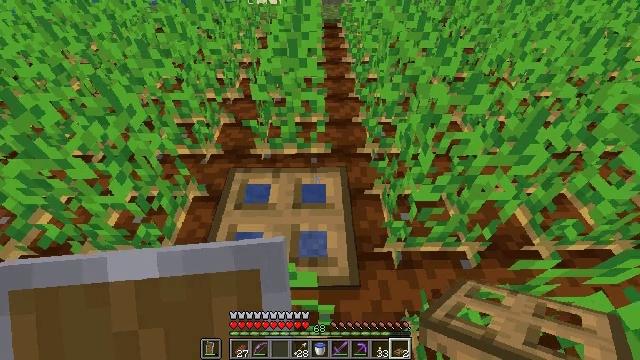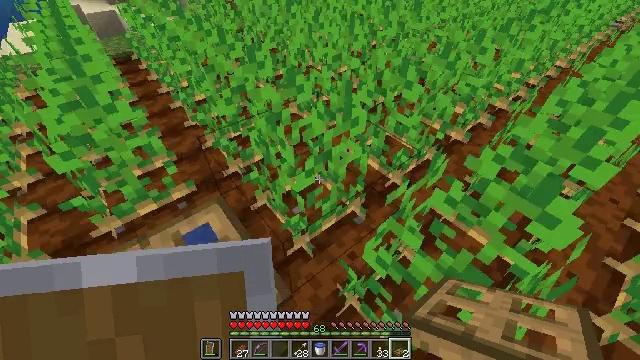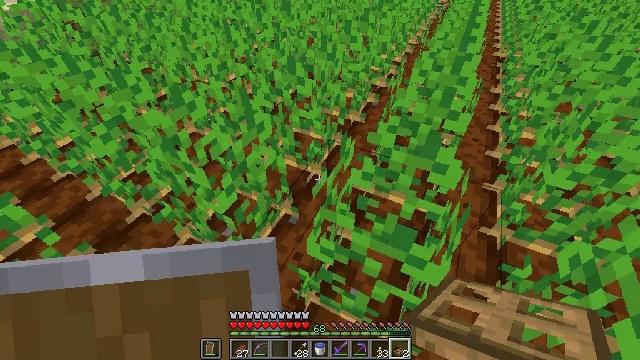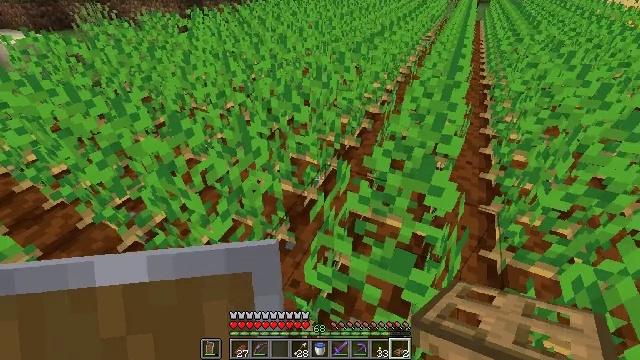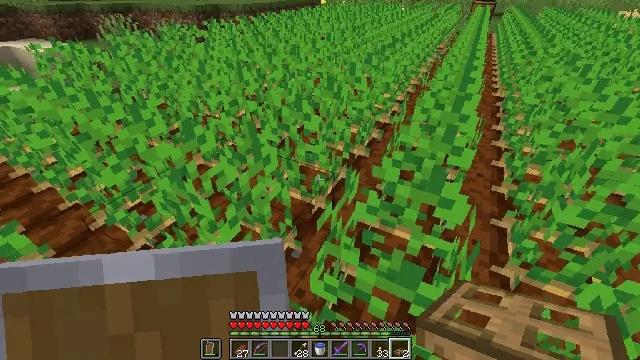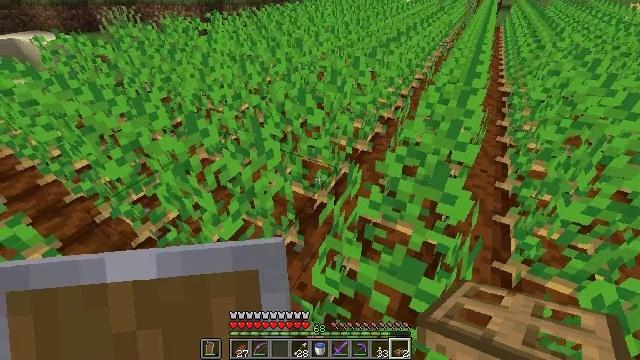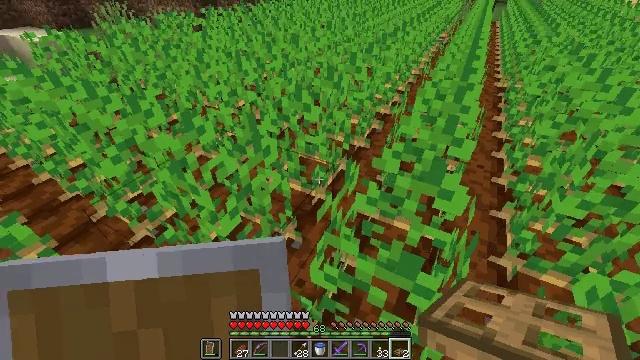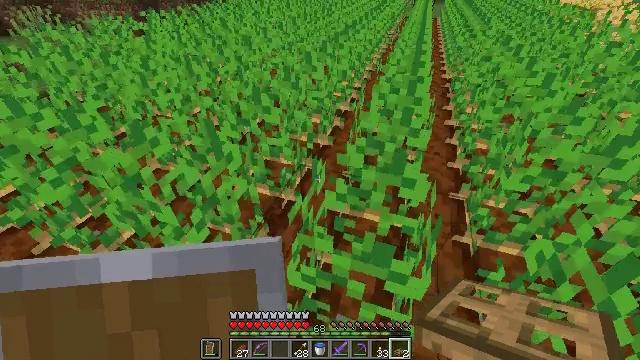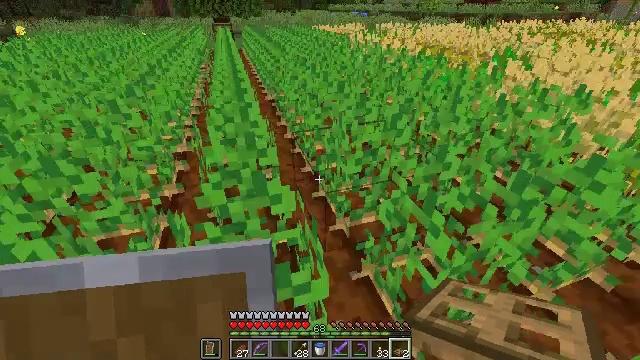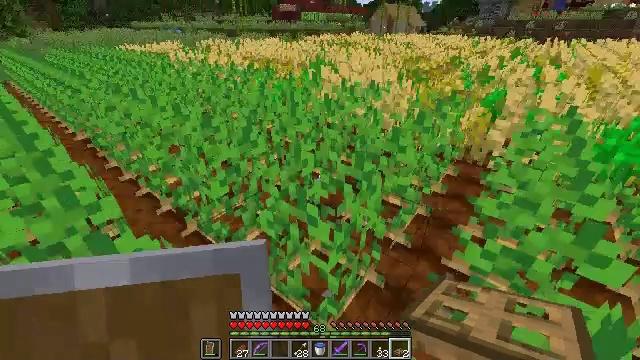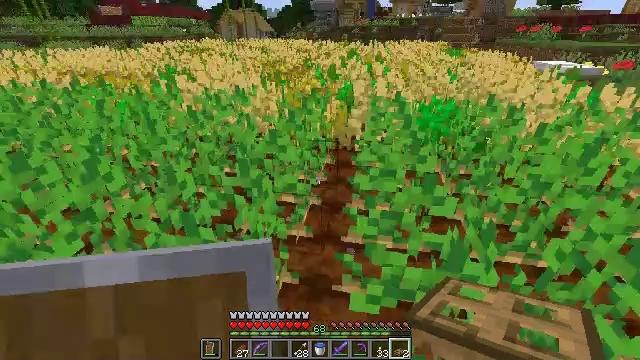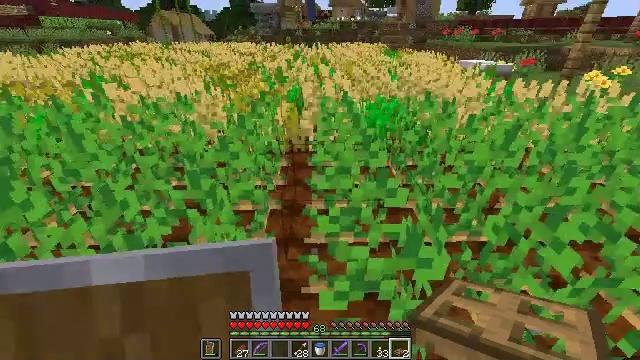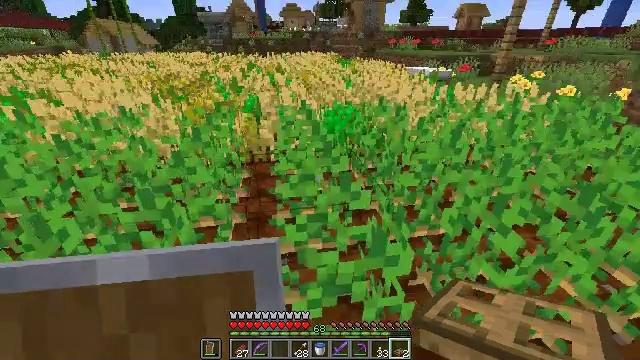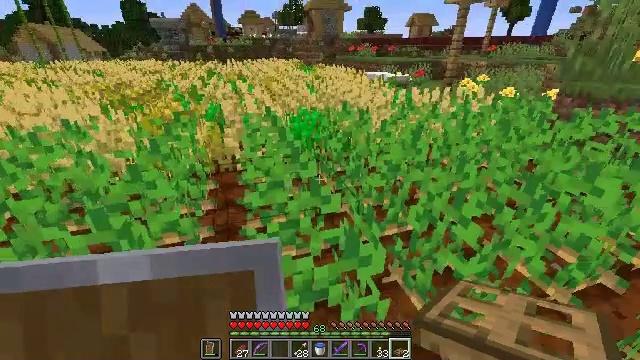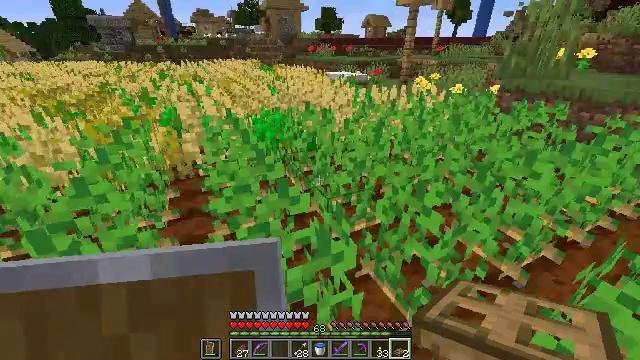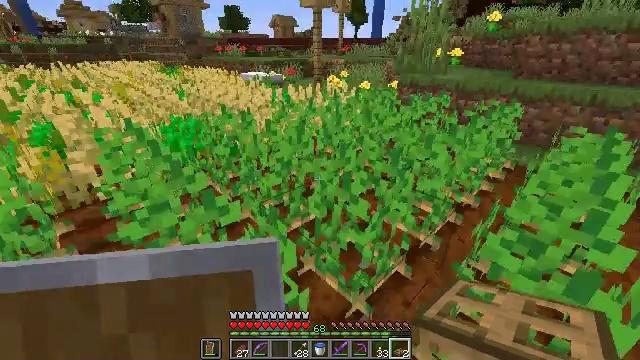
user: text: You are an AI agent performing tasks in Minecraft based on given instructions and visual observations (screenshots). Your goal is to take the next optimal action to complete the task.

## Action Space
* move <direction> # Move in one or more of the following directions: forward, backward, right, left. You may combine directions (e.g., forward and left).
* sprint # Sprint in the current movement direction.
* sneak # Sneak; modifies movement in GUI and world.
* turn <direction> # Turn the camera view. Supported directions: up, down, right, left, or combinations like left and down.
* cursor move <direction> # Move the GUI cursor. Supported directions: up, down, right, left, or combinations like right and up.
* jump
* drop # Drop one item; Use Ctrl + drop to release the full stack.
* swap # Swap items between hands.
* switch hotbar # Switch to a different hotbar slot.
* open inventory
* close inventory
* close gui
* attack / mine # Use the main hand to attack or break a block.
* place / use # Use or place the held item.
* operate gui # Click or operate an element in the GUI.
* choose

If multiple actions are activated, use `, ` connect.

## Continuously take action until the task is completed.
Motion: motion action
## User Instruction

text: Hunt animals.
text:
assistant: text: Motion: turn right and up
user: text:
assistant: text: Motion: turn right
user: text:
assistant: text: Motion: turn right and up
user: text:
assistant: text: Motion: turn left and up
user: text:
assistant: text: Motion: turn down
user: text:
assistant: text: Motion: no_op
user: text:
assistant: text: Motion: turn right
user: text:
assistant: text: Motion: turn right and up
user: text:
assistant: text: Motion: turn right and up
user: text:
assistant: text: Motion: turn right
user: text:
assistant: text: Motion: turn right
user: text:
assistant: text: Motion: turn right and up
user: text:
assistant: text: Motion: turn right and up
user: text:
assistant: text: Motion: turn right
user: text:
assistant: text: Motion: turn right
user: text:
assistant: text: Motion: turn right
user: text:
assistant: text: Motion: turn right
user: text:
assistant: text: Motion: turn right
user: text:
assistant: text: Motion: turn left and up
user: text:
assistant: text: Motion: turn up
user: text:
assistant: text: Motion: no_op
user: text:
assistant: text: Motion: turn right and down
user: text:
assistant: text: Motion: turn right
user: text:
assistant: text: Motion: turn right
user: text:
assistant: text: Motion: turn right
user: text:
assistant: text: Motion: turn right
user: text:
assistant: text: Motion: move forward
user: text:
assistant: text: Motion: move forward
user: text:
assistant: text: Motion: move forward
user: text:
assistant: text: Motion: no_op